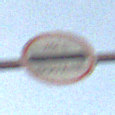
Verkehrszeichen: Zollstelle
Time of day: SunriseSunset
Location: Outdoor (Nature)
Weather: PartlyCloudy
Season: NotSpecified
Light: Natural